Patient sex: M
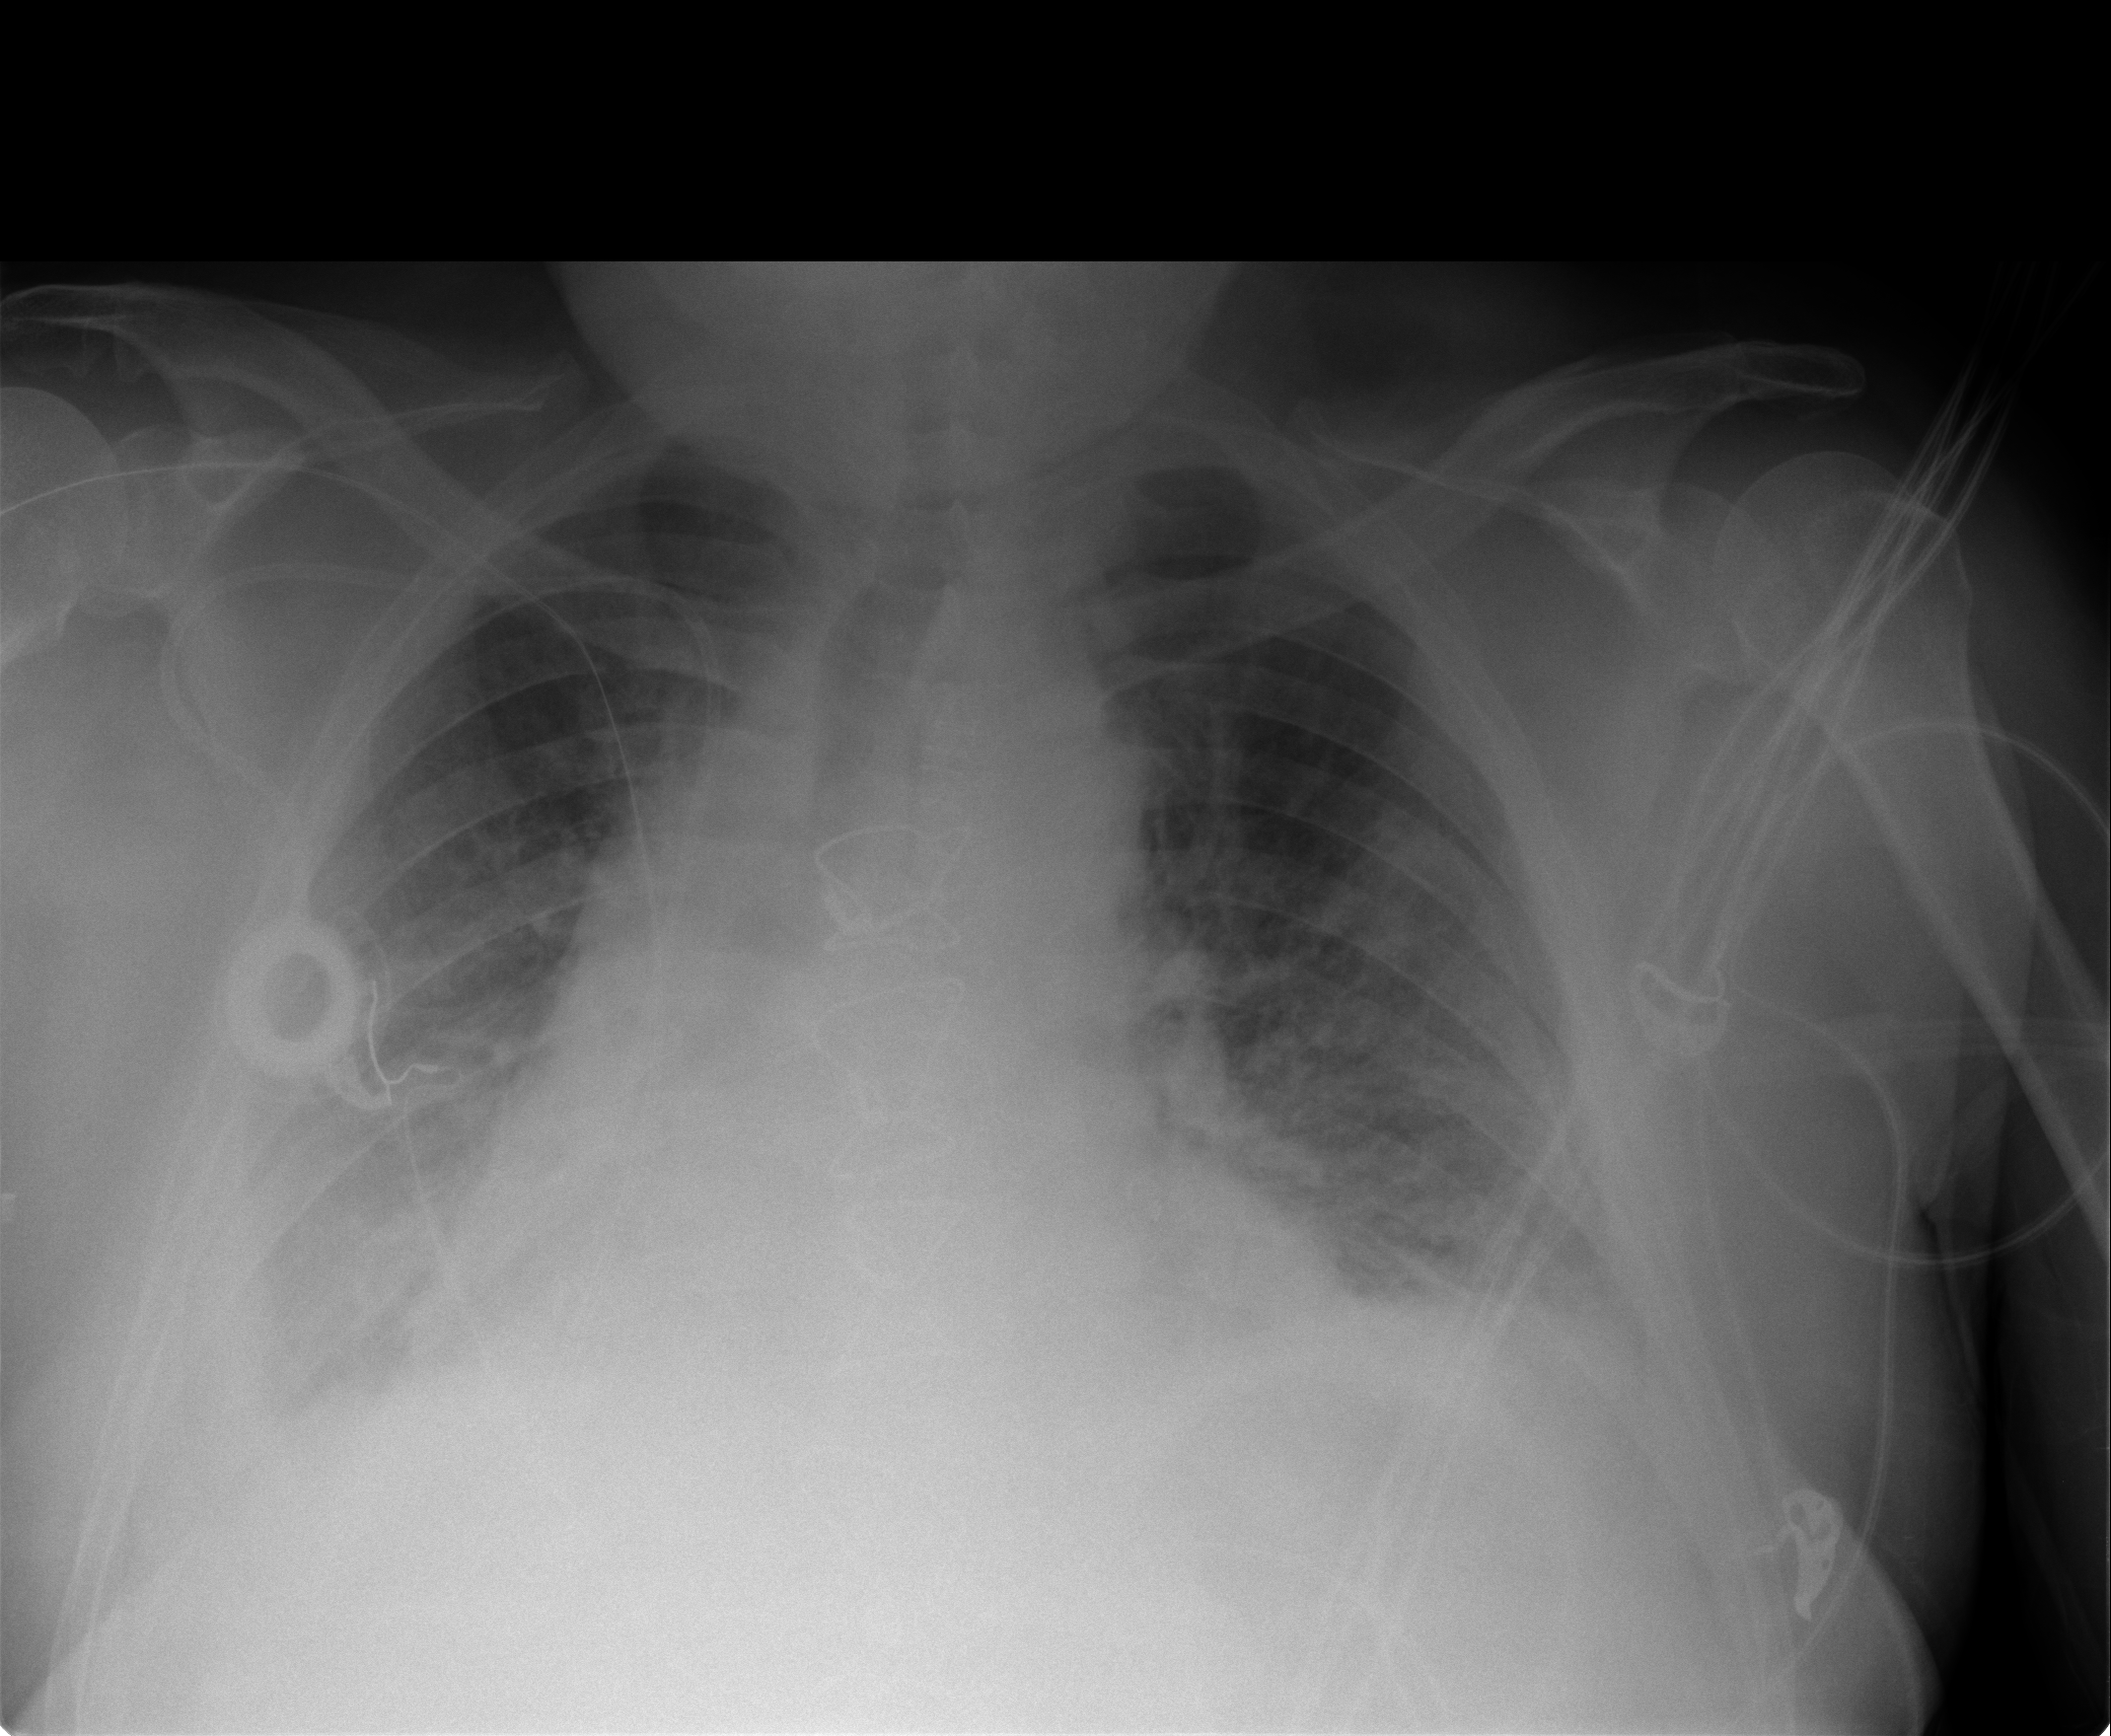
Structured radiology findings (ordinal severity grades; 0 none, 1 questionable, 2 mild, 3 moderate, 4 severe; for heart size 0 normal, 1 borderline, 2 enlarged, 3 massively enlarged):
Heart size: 2
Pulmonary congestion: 2
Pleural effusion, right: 1
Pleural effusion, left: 1
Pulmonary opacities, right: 2
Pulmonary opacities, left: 0
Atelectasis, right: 2
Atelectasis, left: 0